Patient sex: F
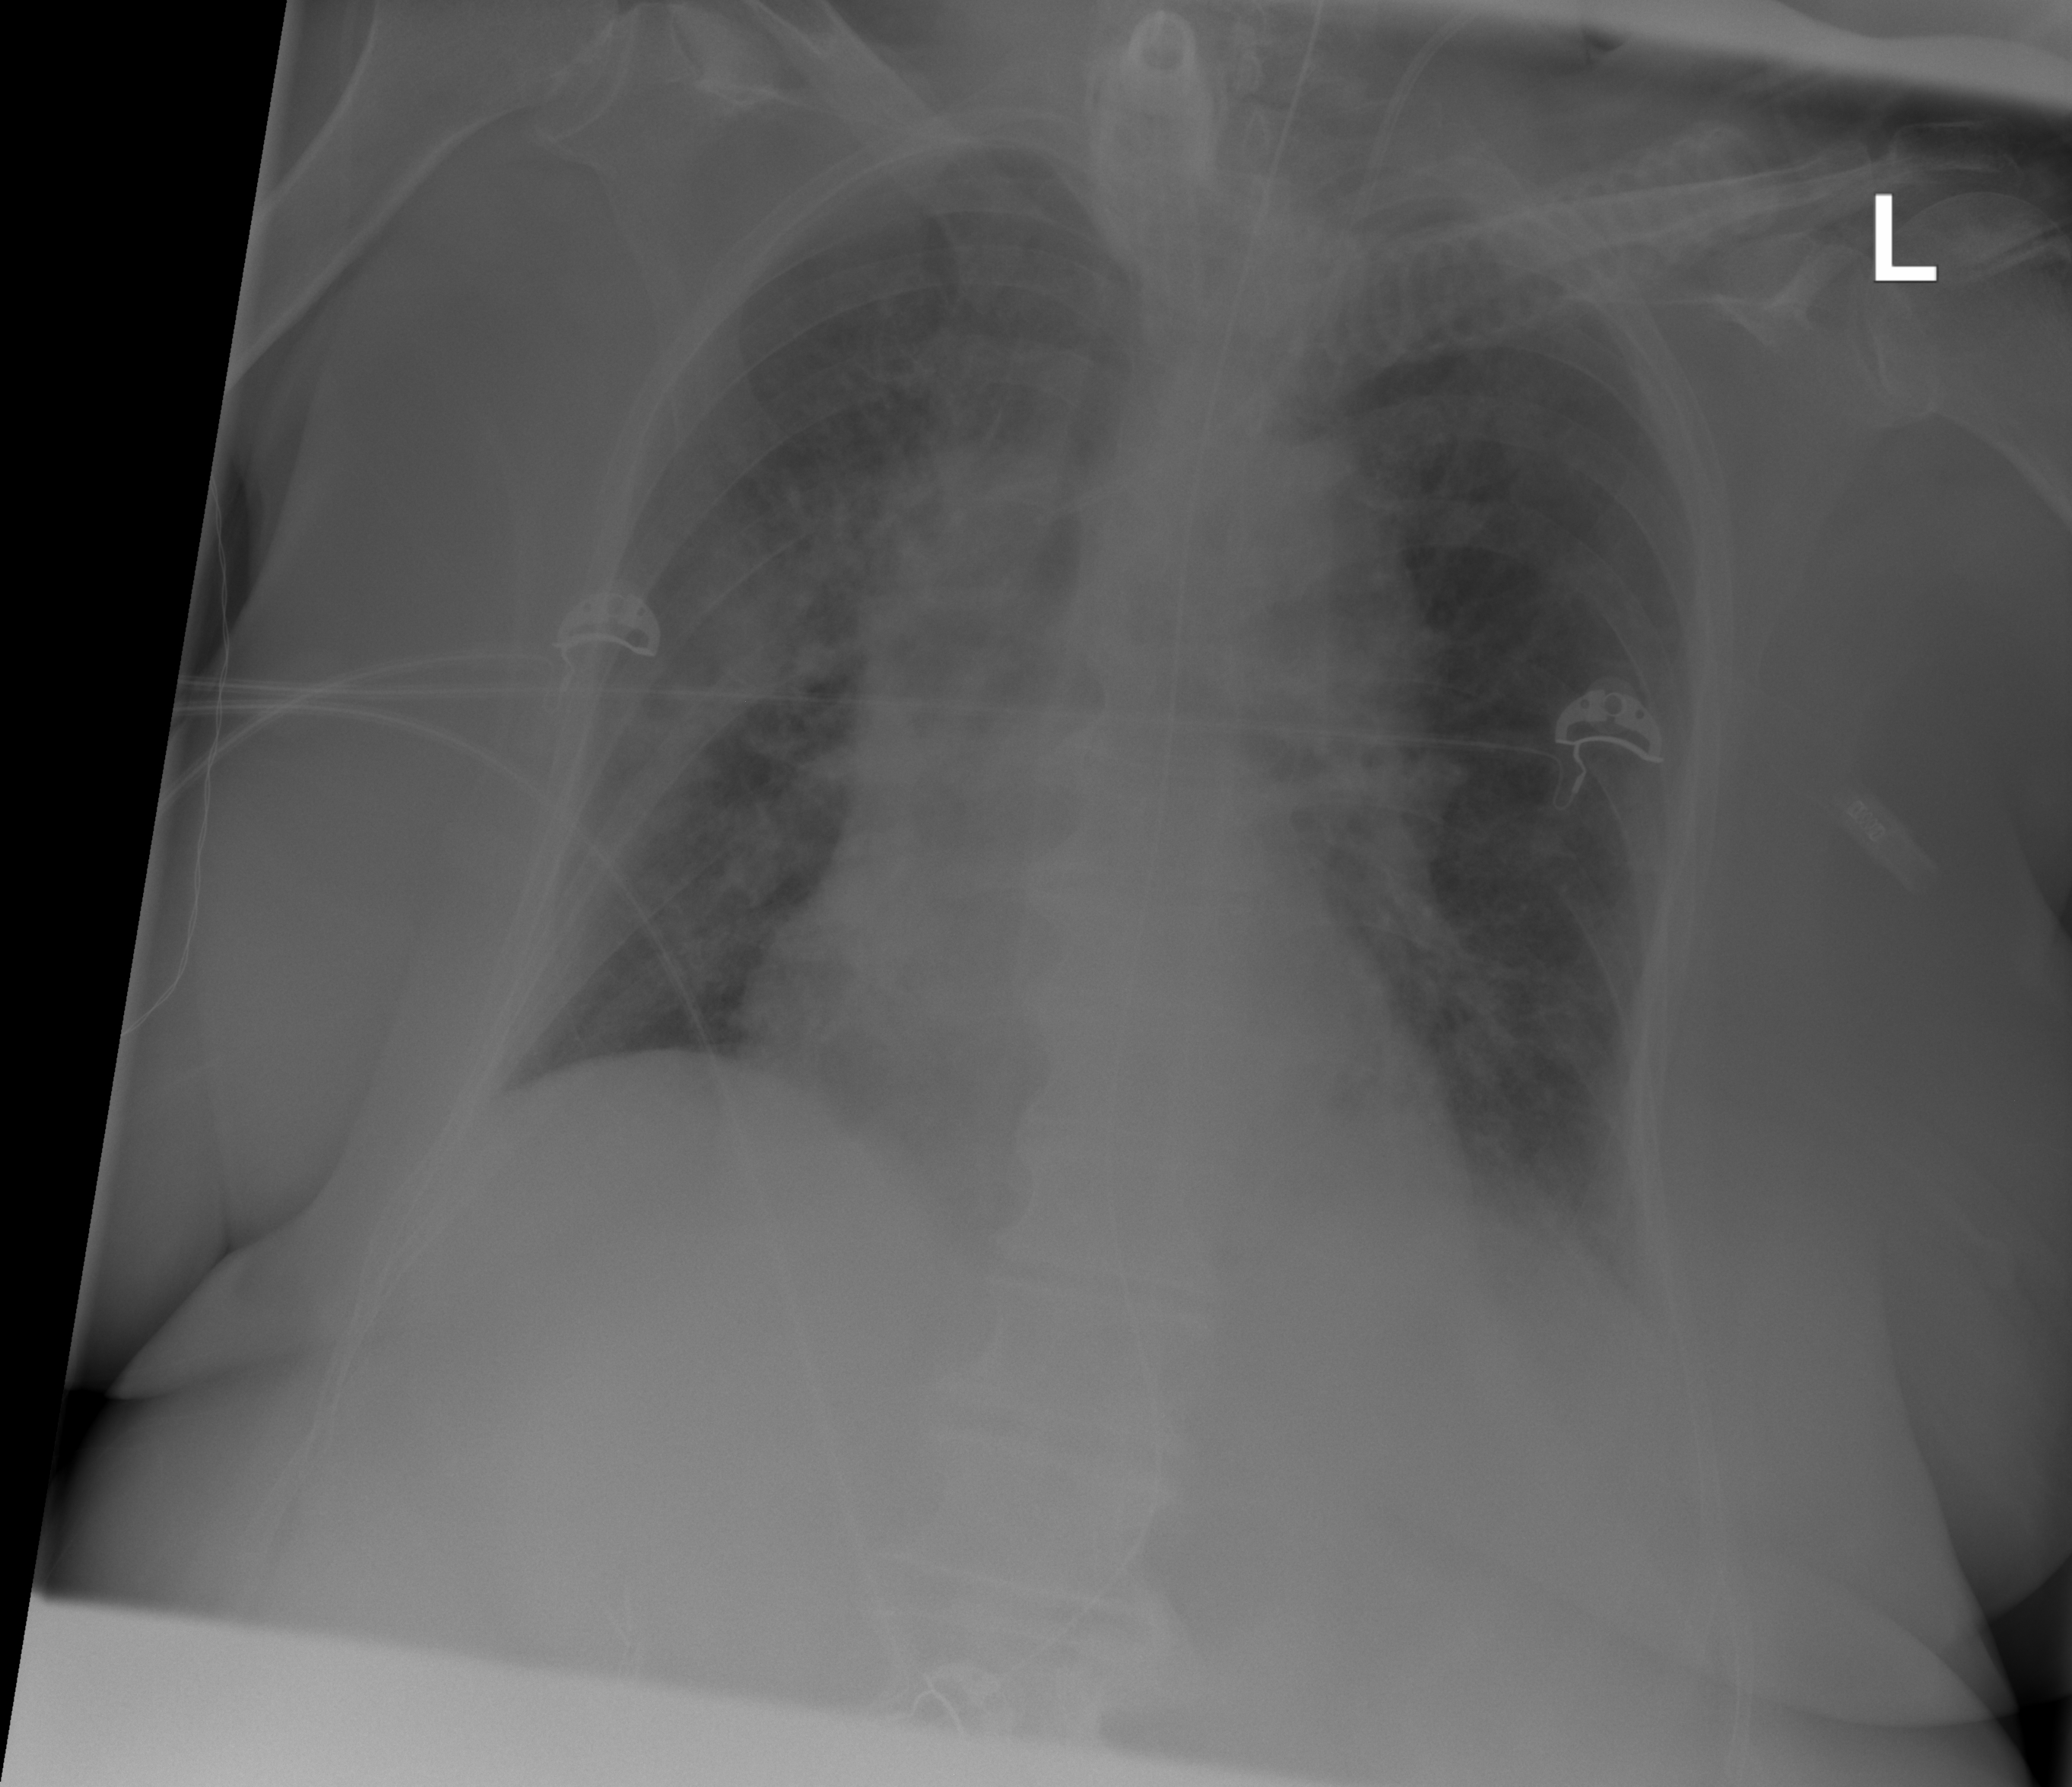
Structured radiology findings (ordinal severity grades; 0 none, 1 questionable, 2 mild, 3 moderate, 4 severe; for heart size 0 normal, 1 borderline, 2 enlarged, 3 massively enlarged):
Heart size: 2
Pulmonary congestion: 2
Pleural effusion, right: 0
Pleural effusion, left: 0
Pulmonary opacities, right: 3
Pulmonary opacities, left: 2
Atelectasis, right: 3
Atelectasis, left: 2